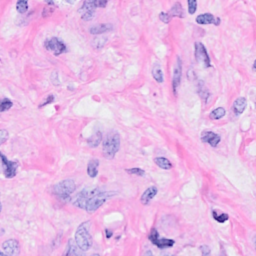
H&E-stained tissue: Breast